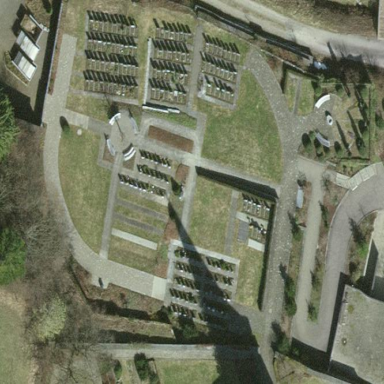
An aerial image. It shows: Cemetery.